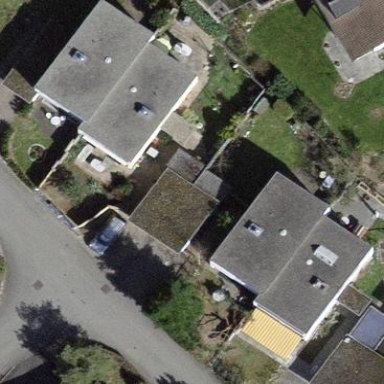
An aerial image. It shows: Garage building.